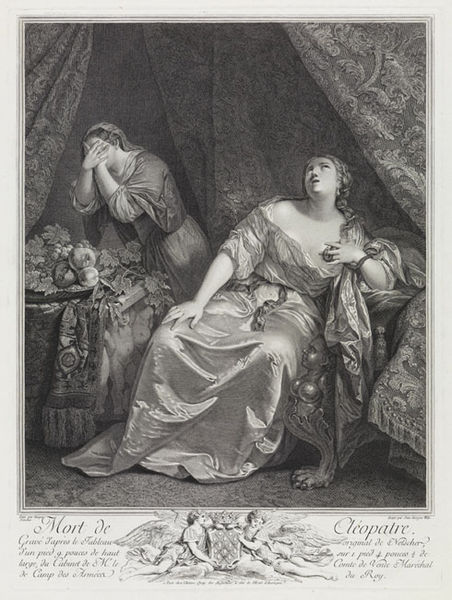
Titel: Mort de Cléopatre
Künstler: Johann Georg Wille
Standort: Karlsruhe
Institution: Staatliche Kunsthalle Karlsruhe
Schlagwörter: blätter, flügel, hand, frauen, sitzen, blumen, brust, busen, damen, finger, frau, geste, grau, haar, kleid, kleider, mund, schwarz, stuhl, tisch, weiss, zeichnung, zimmer, blick, gürtel, obst, tuch, muster, ornament, teppich, arm, augen, barock, dienerin, gesicht, historie, mord, rahmen, samt, schale, tod, tot, trauer, hände, tischtuch, vorhang, fransen, gewand, haare, reich, sessel, stoff, stoffe, tücher, adel, decke, gewänder, locken, renaissance, rokoko, seide, traurig, engel, früchte, gemüse, statue, äpfel, schrift, sofa, liegen, lehne, graphik, rand, französisch, angst, vorhänge, zwei frauen, zopf, inschrift, draperie, melancholie, tepich, bett, zofe, glänzend, scham, bedecken, satin, oben, antike, buch, selbstmord, weinen, druck, schwarz-weiß, schraffur, radierung, schrafur, stich, illustration, text, furcht, schlange, brokat, wappen, verzweiflung, servieren, verdecken, üppig, sterben, wohlhabend, lust, baldachin, herz, weinlaub, königin, emblem, putten, kupferstich, verhüllt, mort, verdeckt, kleopatra, putti, drama, biss, robe, gekreuzt, kaiserin, zelt, ägypten, schreck, madonne, latein, ange, kummer, verhüllen, pranke, bestürzung, wehmut, herrin, tragödie, übergewicht, cleopatra, unsichtbarkeit, pratze, scharfur, p, fail, cléopatre, sfrau, selbstbefriedigung, tod der kleopatra, 1776, histori, fleopatra, seiide, kleoprata, herzinfarkt